Aerial crown-view tile of a tropical tree (Barro Colorado Island, Panama), acquired 20250715:
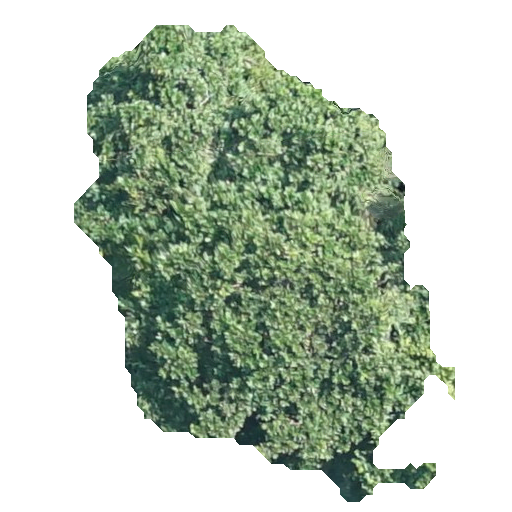
Species: Anacardium excelsum
GBIF accepted scientific name: Anacardium excelsum
Crown area: 173.117 m²